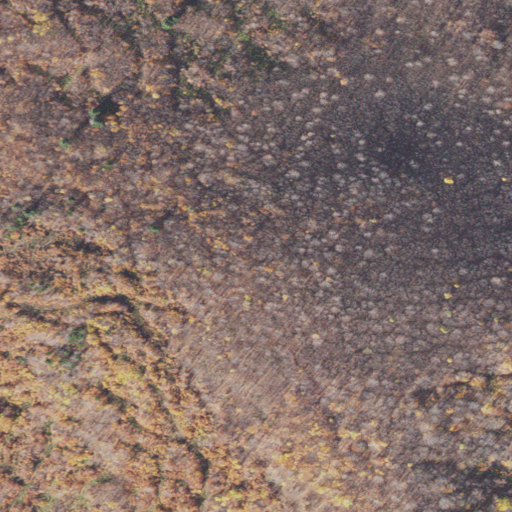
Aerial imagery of mountain in New Hampshire named Sugar Hill containing deciduous forest, mixed forest, and shrub